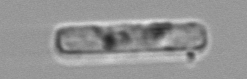
Label: Guinardia_delicatula